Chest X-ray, PA view. Patient: 51 years old, sex M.
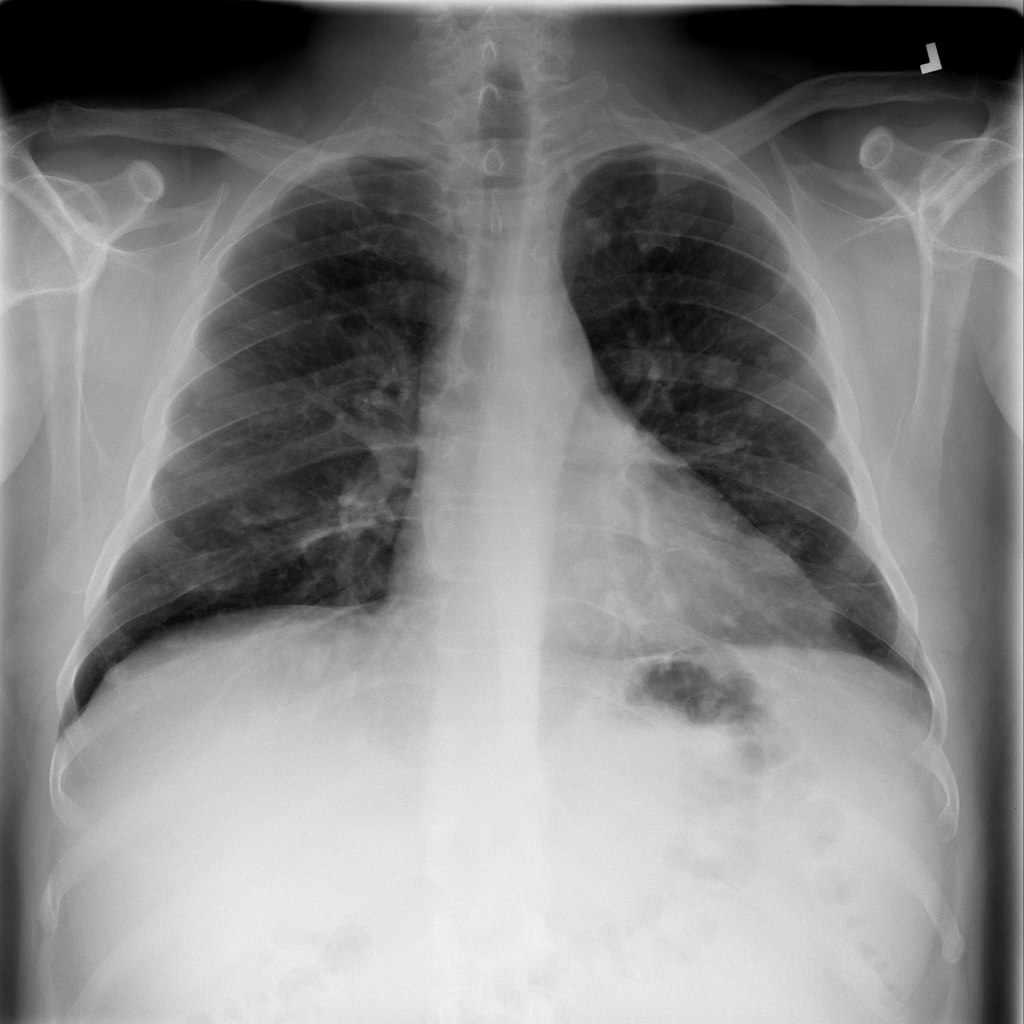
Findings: No Finding